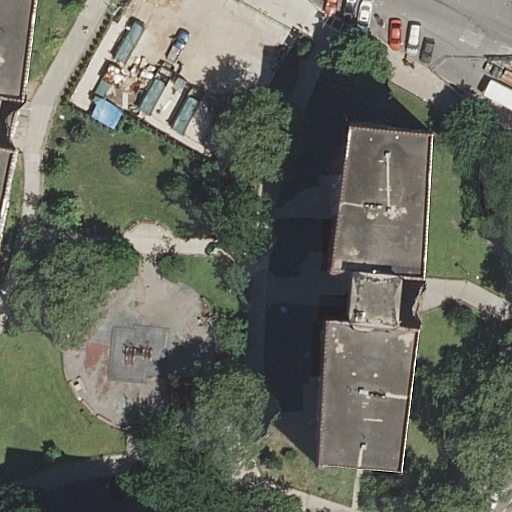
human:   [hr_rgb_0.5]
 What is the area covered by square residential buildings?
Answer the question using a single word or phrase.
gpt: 0m2

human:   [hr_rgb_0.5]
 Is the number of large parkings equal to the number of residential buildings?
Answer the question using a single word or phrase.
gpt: no

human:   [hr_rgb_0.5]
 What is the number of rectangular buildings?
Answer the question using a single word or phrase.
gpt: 0

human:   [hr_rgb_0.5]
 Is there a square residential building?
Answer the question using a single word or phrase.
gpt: no

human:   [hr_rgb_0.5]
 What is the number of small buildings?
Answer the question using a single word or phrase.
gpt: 0

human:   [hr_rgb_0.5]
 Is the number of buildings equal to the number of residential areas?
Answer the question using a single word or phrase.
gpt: no

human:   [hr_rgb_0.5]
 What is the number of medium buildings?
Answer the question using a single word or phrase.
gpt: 0

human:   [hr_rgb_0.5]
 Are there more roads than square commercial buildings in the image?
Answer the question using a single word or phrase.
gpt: yes

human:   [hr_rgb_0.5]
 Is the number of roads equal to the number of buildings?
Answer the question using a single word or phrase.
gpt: no

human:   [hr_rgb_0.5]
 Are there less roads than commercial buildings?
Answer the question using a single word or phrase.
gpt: no

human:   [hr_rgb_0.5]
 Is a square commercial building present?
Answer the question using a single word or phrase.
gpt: no

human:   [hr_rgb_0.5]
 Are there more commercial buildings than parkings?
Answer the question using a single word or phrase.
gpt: no

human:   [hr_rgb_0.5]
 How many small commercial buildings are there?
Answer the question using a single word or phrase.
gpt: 0

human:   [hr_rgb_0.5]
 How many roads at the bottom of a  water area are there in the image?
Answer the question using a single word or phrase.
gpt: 0

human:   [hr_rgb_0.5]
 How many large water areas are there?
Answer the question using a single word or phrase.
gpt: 0

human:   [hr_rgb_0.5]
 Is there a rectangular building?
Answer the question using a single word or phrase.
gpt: no

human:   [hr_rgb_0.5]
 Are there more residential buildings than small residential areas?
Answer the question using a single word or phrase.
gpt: yes

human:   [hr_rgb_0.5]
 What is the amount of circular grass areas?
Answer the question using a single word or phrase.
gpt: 0

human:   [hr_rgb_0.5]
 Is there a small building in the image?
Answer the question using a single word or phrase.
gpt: no

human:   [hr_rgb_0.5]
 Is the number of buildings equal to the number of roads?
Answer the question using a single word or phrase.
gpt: no

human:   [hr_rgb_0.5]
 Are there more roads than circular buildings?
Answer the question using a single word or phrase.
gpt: yes

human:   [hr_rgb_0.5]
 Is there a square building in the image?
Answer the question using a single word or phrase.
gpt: no

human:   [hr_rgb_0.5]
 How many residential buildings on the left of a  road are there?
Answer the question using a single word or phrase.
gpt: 2

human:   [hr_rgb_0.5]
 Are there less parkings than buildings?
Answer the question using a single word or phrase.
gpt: yes

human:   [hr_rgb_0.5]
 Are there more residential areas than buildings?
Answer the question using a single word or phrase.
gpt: no

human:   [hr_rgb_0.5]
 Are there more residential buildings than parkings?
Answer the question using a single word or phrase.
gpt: yes

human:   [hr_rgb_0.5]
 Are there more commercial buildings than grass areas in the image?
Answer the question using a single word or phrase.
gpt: no

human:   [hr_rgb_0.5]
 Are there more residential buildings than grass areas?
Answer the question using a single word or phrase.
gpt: yes

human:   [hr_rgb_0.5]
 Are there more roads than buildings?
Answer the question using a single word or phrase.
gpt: yes

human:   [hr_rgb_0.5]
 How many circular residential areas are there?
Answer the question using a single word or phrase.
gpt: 0

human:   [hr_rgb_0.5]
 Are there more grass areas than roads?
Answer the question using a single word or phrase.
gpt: no

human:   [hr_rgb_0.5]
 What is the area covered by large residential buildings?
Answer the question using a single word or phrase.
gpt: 1924m2

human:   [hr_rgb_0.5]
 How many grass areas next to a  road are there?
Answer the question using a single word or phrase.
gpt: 1

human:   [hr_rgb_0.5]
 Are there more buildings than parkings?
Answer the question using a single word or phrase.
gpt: yes

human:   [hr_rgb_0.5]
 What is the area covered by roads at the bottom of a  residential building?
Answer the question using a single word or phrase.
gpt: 0m2

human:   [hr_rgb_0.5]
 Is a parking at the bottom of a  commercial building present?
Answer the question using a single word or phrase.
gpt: no

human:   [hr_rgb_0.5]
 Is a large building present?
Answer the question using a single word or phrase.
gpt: yes